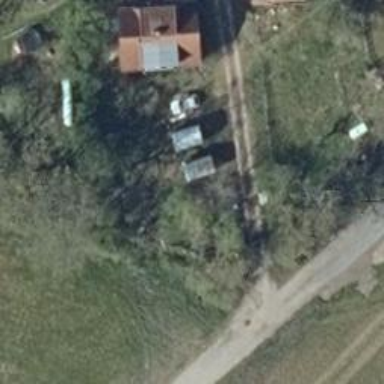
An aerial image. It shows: Isolated dwelling in the countryside.